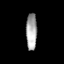
Tissue: prostate
Cell type: T cells
Senescence score: 0.3528
Nuclear area (px): 389
Mean DAPI intensity: 168.201